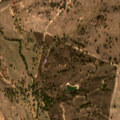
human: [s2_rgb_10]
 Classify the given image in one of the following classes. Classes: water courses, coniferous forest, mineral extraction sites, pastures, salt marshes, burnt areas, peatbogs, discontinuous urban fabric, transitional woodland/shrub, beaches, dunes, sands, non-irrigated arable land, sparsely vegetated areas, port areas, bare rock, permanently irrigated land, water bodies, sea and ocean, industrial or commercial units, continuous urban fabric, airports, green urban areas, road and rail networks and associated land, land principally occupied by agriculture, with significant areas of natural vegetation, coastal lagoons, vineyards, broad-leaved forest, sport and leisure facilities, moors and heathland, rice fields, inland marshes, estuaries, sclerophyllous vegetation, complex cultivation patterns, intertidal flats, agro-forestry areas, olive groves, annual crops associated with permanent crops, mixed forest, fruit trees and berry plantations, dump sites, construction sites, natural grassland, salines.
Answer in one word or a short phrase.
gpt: non-irrigated arable land, pastures, agro-forestry areas, transitional woodland/shrub